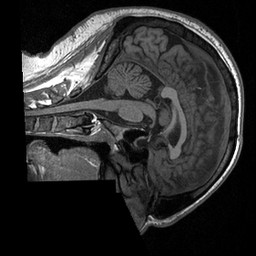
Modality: T1w
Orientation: sagittal
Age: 50
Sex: male